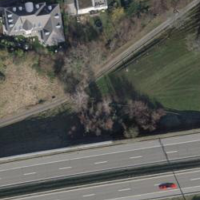
EUNIS habitat code: 57
Species observed at this site:
Symphyotrichum novae-angliae